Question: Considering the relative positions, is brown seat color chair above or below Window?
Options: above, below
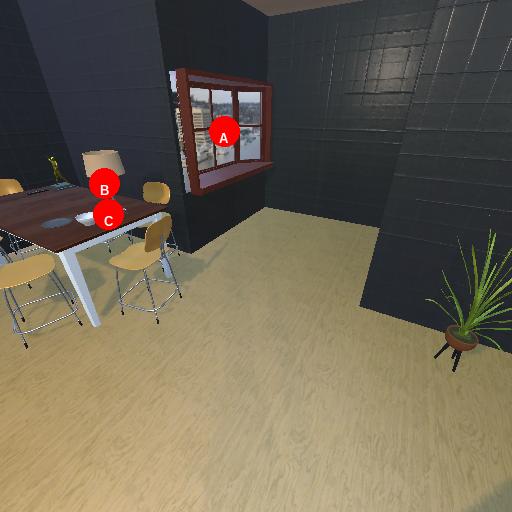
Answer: above